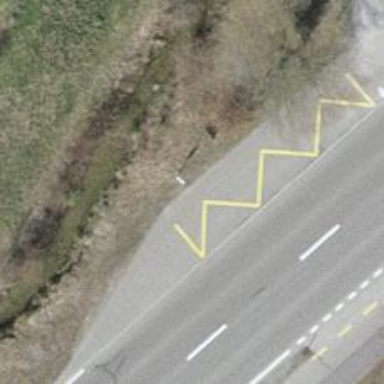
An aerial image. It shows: Asphalt platform road.